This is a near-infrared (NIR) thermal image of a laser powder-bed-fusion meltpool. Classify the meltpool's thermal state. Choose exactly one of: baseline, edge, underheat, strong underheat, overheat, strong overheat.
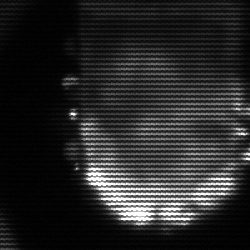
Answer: baseline